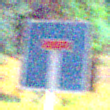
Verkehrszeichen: Sackgasse
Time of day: Night
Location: Outdoor (Suburban)
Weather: PartlyCloudy
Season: NotSpecified
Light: Artificial